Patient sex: M
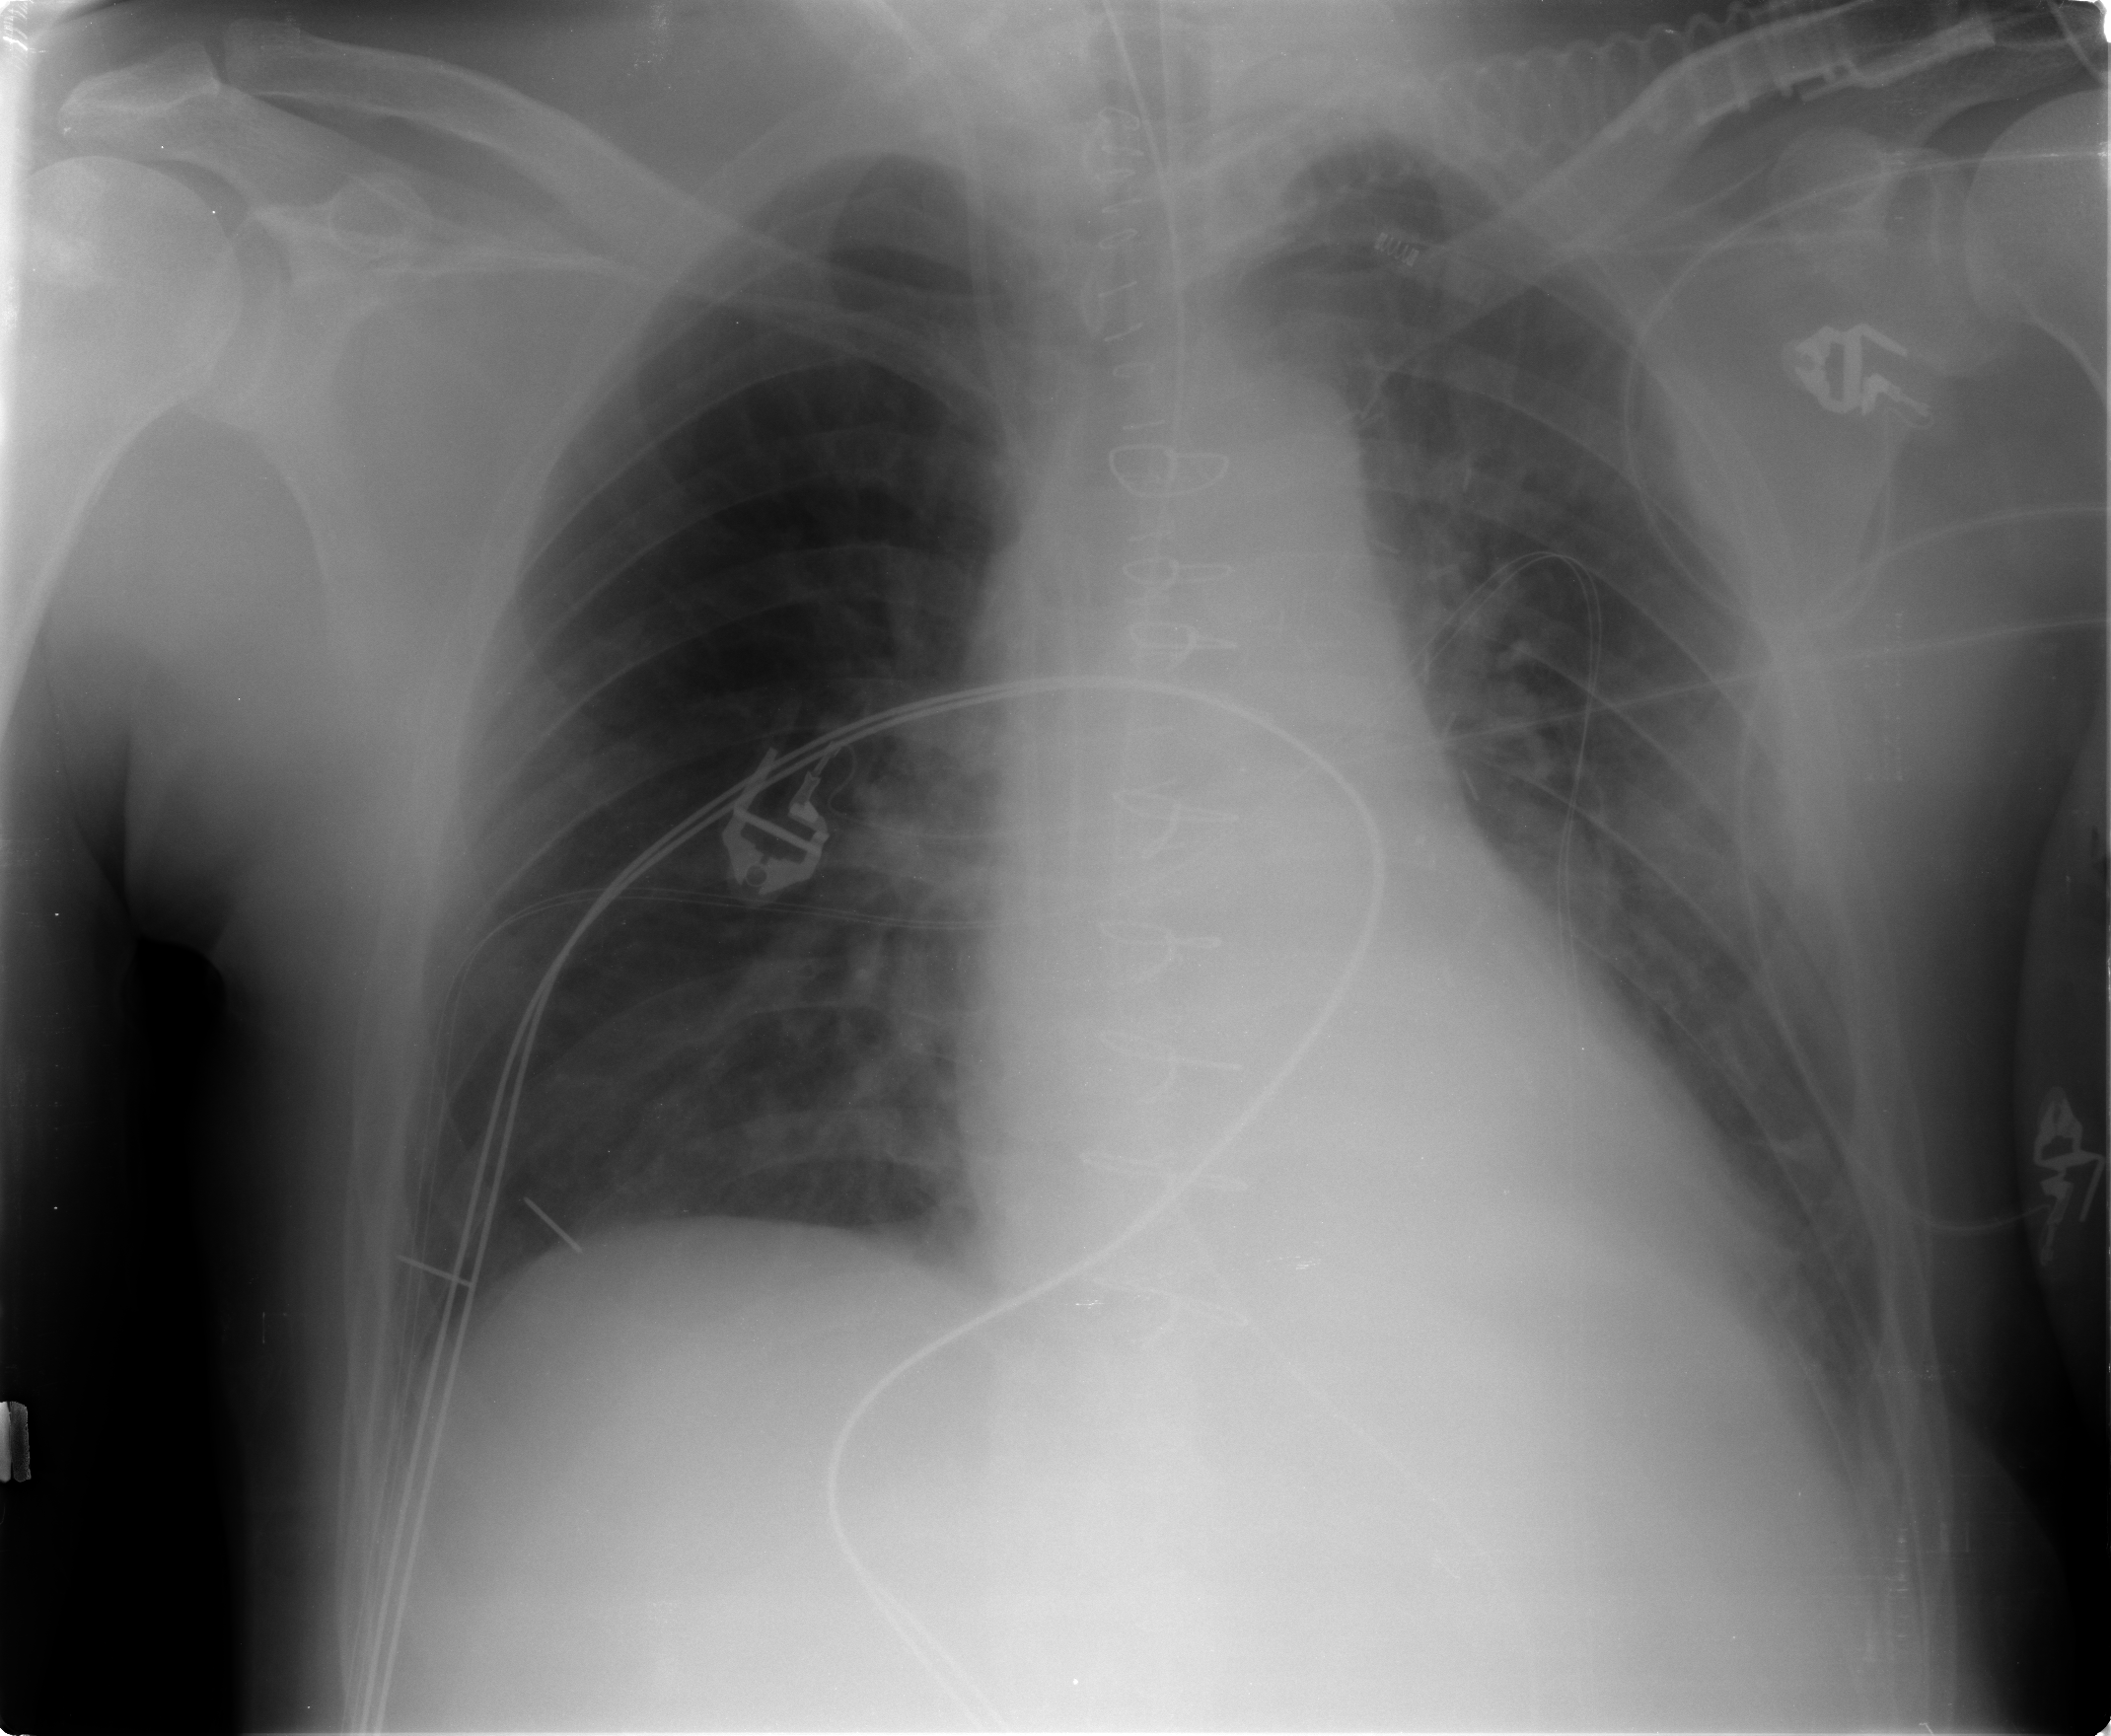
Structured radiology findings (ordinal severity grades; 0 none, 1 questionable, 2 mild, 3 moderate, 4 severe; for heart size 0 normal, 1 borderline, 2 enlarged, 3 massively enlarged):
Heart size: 0
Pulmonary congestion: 2
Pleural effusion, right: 0
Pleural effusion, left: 0
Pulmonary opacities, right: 0
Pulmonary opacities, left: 0
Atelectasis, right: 2
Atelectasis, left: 2